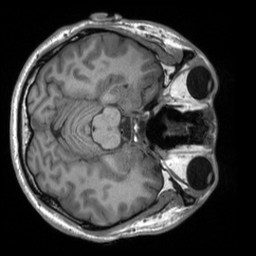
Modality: T1w
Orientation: axial
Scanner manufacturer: siemens
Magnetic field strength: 3 T
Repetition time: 2 s
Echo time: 0.0023 s